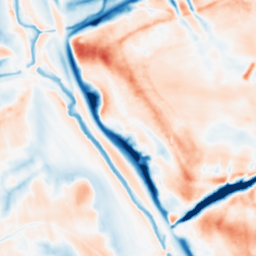
Category: multiscale
Decomposition family: dog
Decomposition parameters: sigma_low: 1
sigma_high: 10
Upsampling method: regularized
Upsampling parameters: scale: 4
lambda_reg: 0.01
Upsampling scale: 4